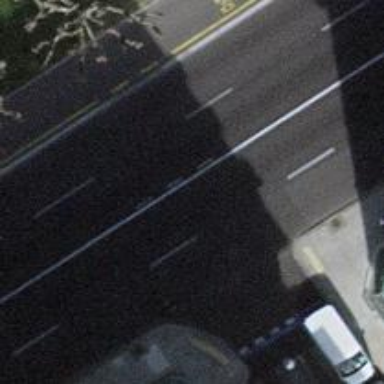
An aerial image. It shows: Primary highway with asphalt surface and sidewalks on both sides.